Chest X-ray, PA view. Patient: 35 years old, sex F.
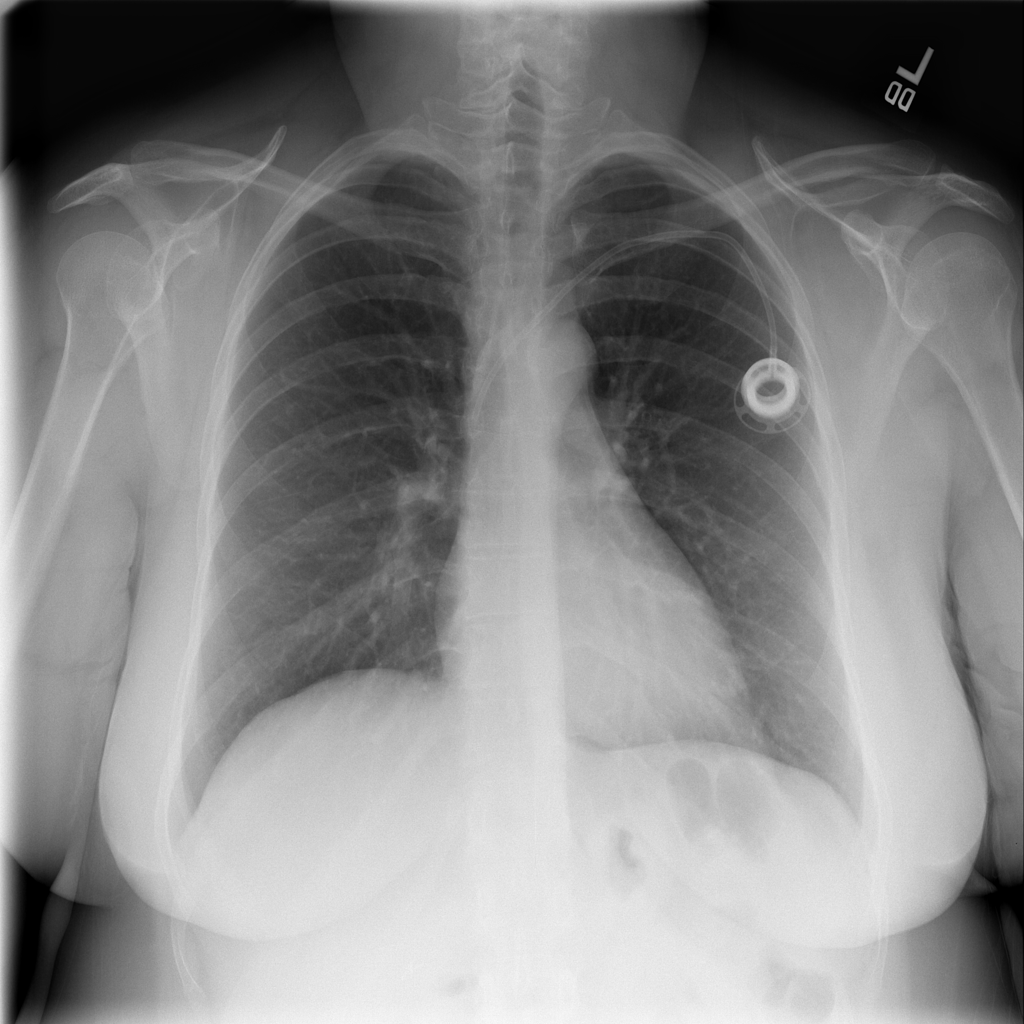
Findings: No Finding